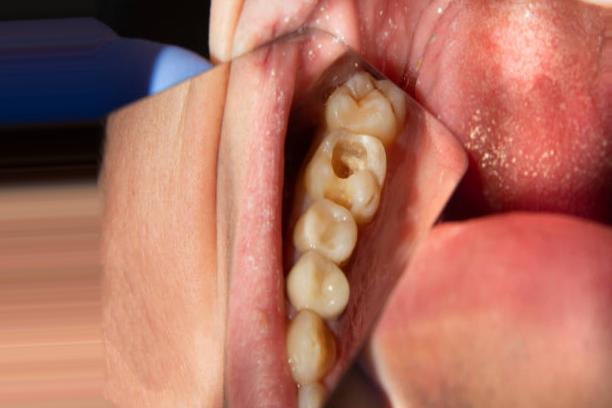
Condition: Caries